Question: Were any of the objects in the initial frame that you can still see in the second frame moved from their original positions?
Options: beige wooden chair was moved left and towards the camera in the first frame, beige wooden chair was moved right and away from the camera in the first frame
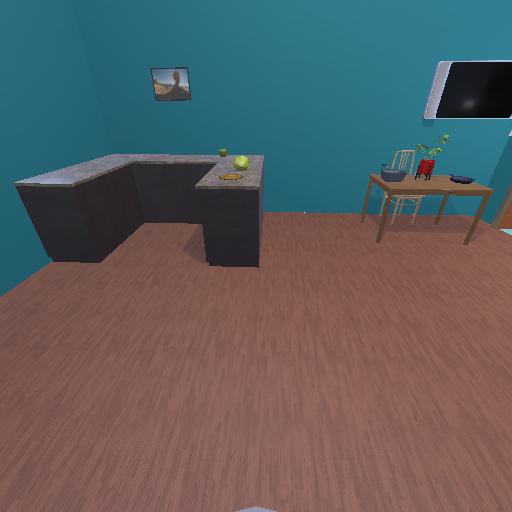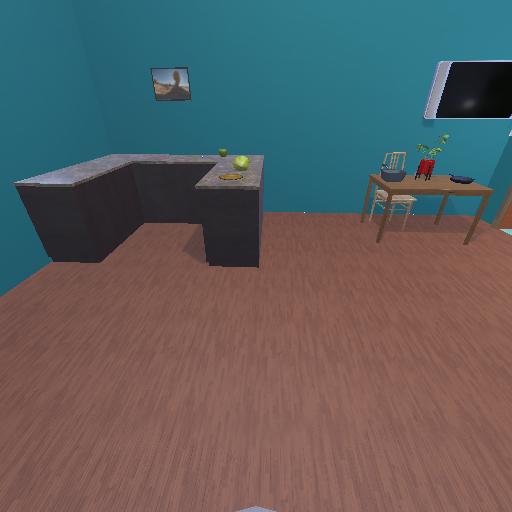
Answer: beige wooden chair was moved left and towards the camera in the first frame